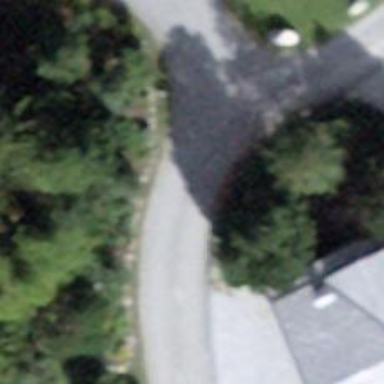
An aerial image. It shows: Unclassified paved road.